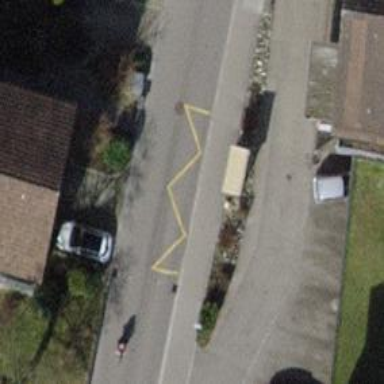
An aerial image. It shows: Brown bench.